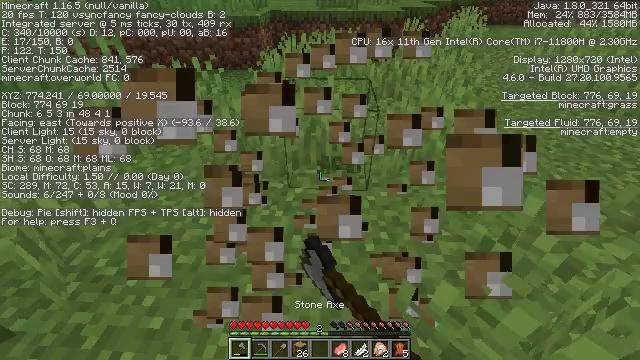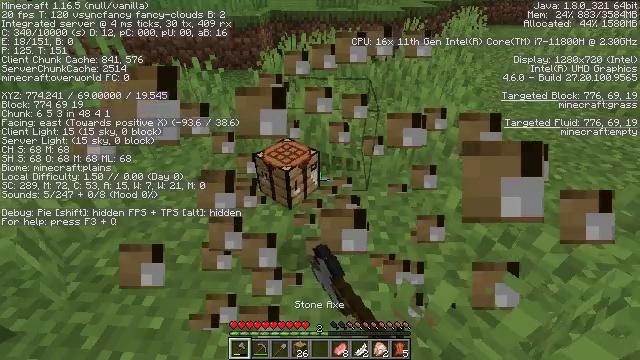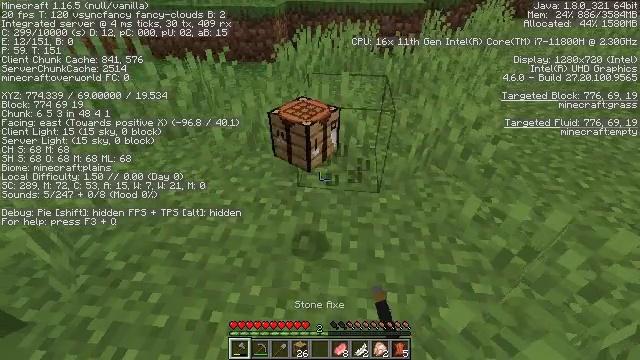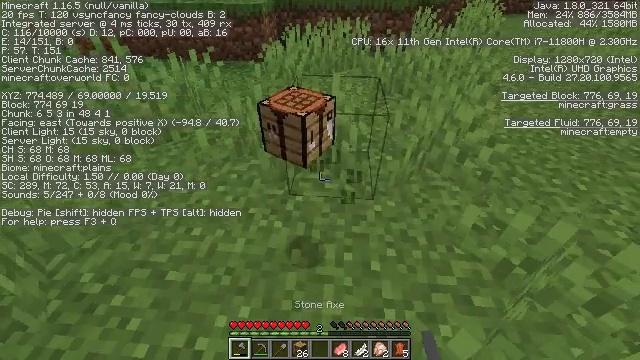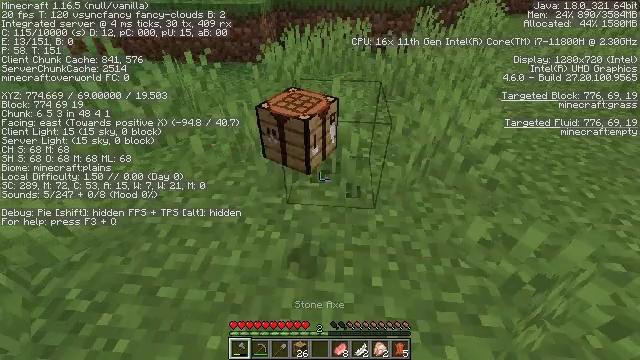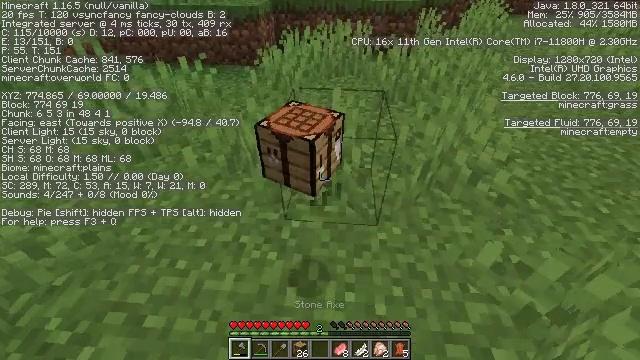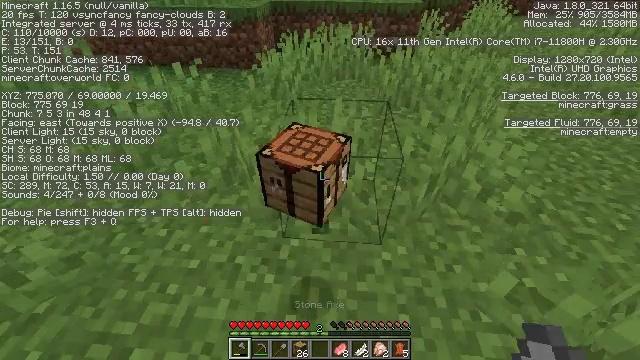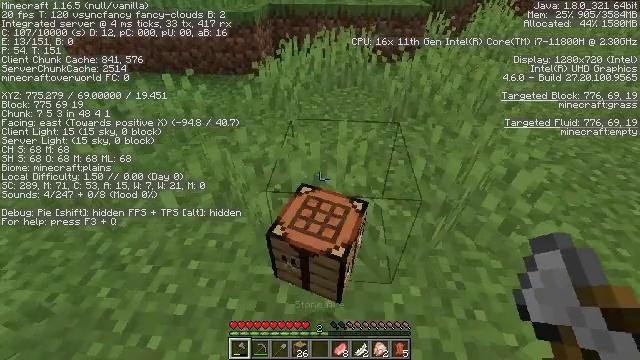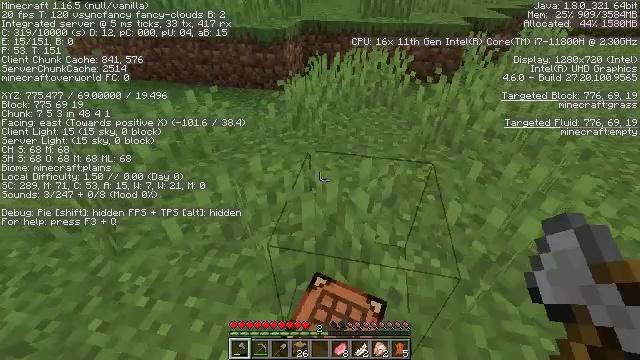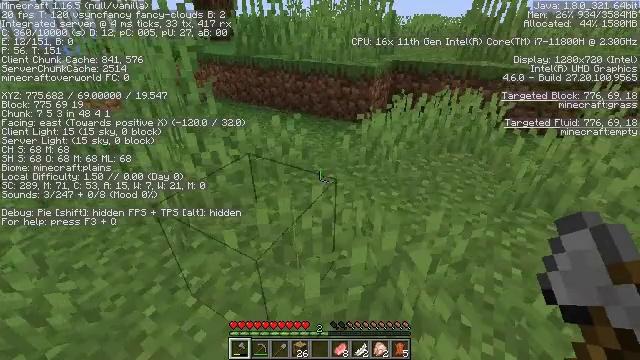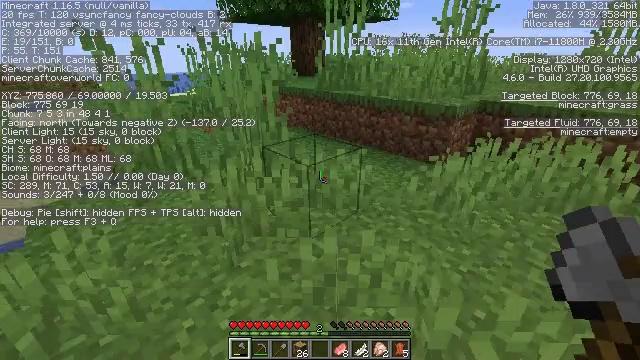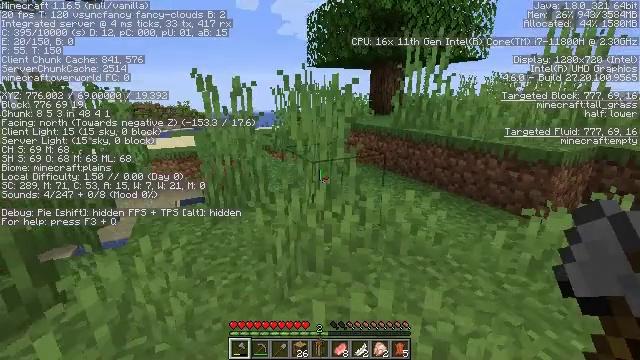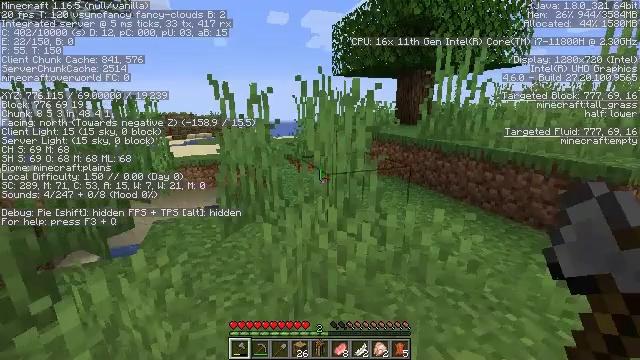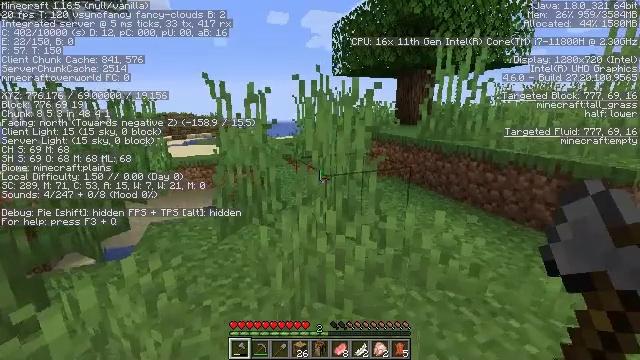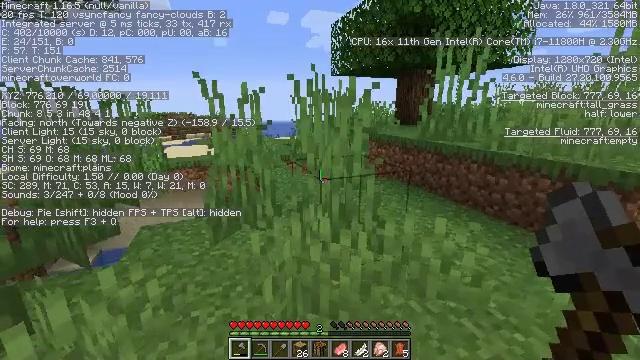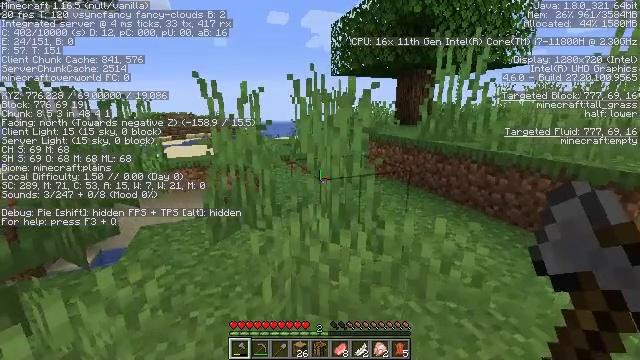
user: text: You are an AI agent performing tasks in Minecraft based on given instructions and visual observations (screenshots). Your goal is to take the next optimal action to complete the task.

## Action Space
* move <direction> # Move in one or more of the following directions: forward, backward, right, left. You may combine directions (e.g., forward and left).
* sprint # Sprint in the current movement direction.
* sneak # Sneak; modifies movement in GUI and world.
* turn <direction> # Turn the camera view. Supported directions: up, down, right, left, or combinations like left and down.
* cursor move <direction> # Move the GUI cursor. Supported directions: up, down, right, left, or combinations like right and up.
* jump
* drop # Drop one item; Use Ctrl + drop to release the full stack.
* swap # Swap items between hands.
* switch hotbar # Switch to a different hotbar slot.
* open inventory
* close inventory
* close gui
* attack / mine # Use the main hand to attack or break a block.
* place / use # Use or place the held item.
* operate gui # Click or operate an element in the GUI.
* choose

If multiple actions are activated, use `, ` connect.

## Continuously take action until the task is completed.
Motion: motion action
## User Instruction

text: Break the grass block.
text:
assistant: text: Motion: attack / mine
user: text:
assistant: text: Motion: move forward, turn left and down
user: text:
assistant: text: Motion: move forward, turn right
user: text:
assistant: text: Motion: move forward
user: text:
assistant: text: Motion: move forward
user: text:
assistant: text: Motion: move forward
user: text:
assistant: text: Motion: move forward
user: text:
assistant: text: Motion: move forward and move right, turn left and up
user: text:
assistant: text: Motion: move forward and move right, turn left and up
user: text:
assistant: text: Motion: move forward, turn left and up
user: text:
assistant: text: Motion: move forward, turn left and up
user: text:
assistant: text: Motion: move forward, turn left and up
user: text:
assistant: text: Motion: no_op
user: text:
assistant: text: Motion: no_op
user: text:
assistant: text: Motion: no_op
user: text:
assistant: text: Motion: no_op
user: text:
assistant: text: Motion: move forward
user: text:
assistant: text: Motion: move forward
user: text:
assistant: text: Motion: move forward
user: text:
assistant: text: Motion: move forward
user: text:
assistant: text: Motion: move forward, turn right and up
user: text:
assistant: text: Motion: move forward and move right, turn right and down
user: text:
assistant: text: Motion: move forward and move right, turn right and down
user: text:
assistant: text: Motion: move forward and move right, turn right
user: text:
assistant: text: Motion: move forward and move right
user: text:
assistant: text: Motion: move forward and move right
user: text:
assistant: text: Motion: move forward and move right
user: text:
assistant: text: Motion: move forward
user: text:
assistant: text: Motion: move forward
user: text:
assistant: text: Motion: move forward